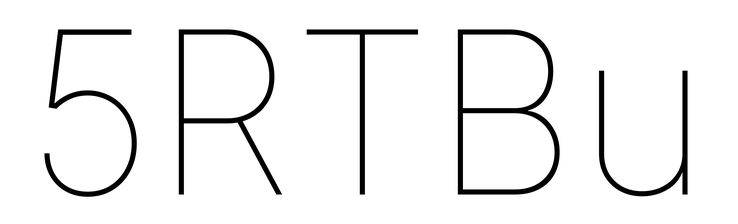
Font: Inter_Thin